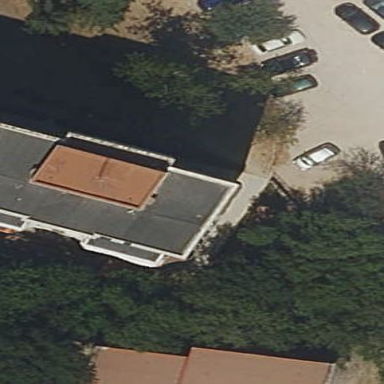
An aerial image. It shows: Residential building.